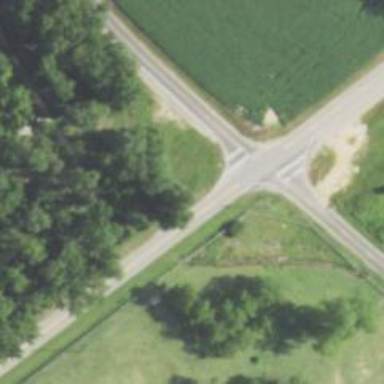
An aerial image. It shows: Road with stop sign.